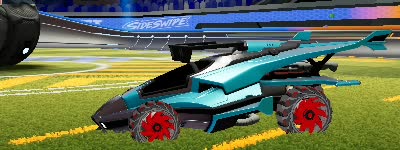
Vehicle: aftershock